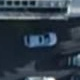
Vehicle type: Car